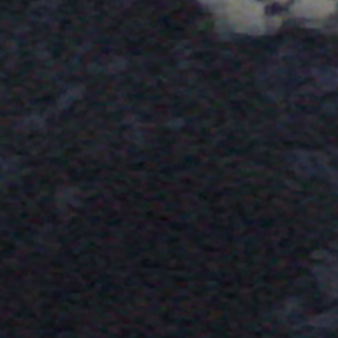
Label: other